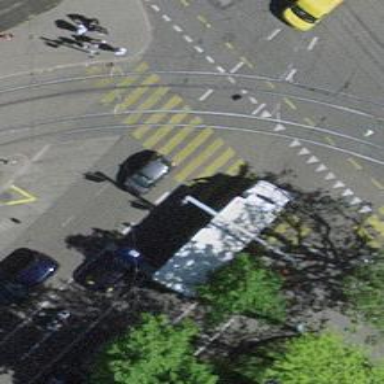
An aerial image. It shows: Road crossing with traffic signals.